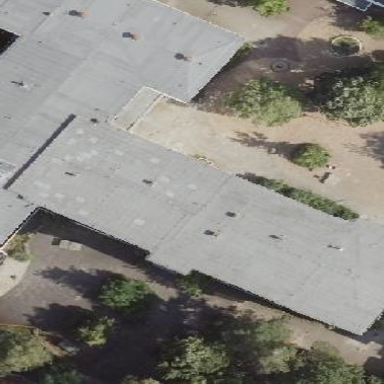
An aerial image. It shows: School building.